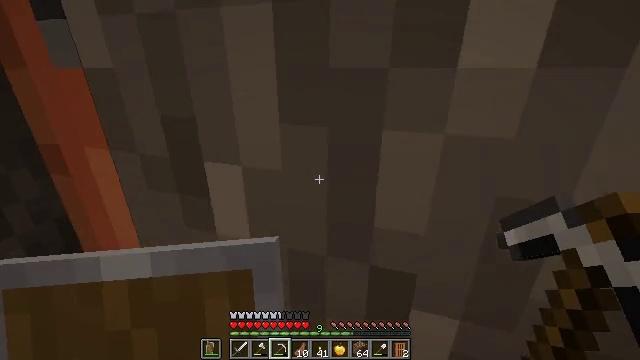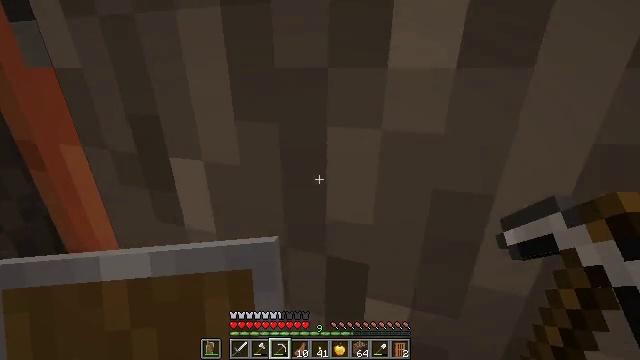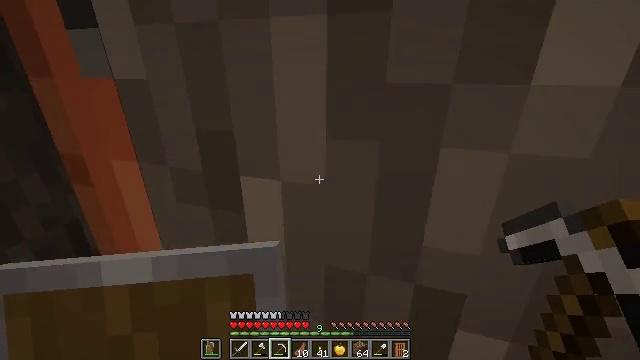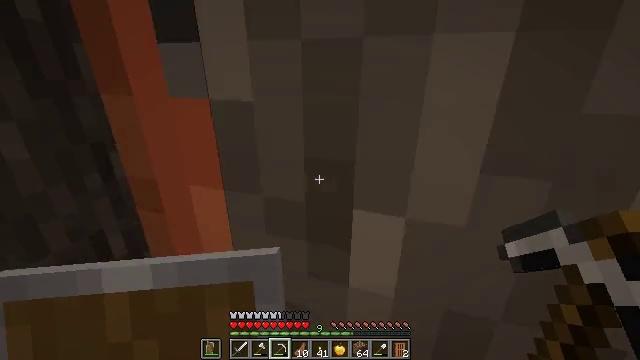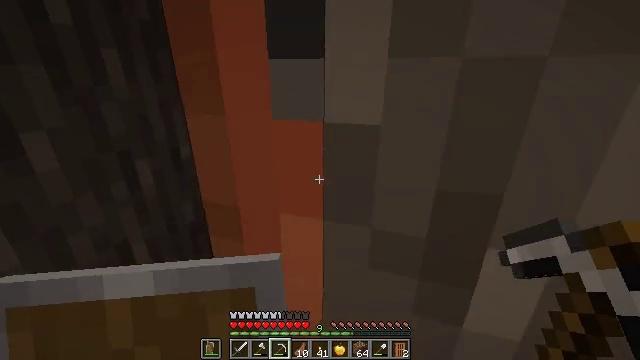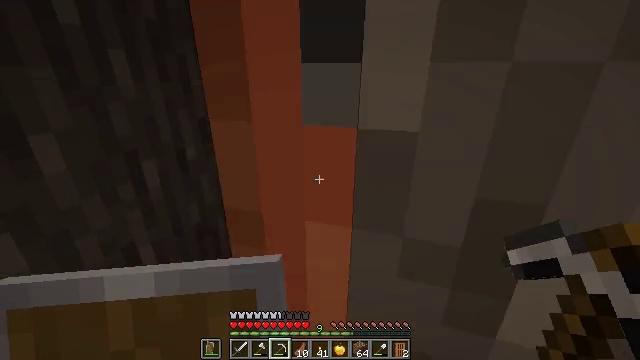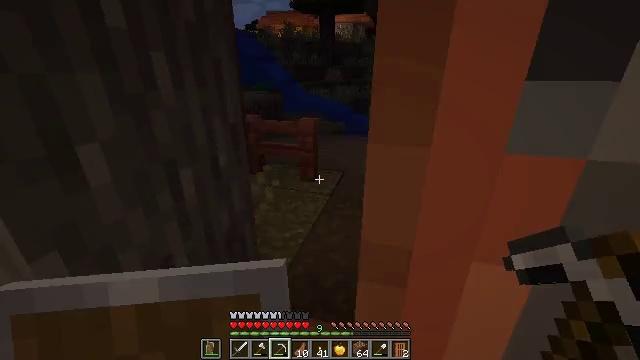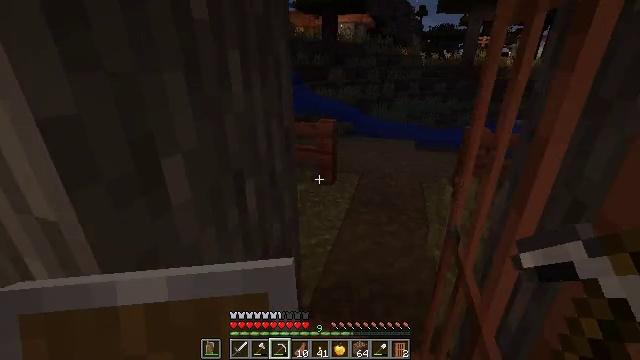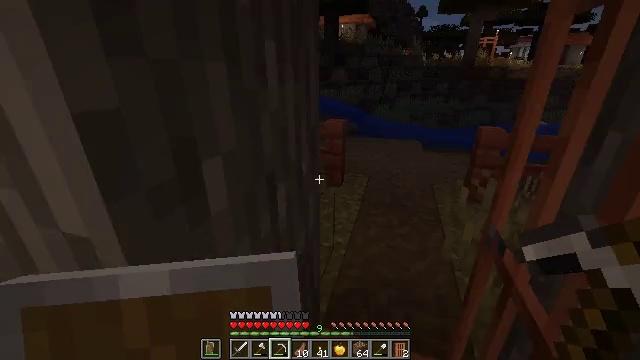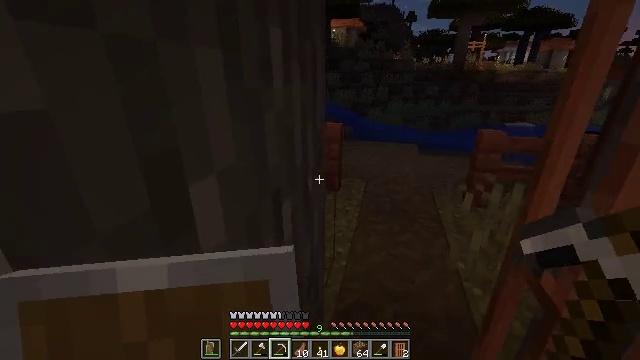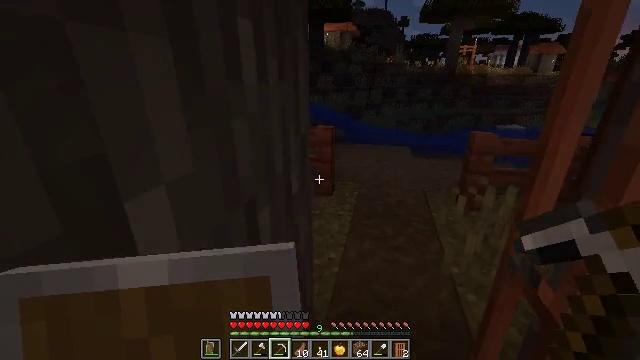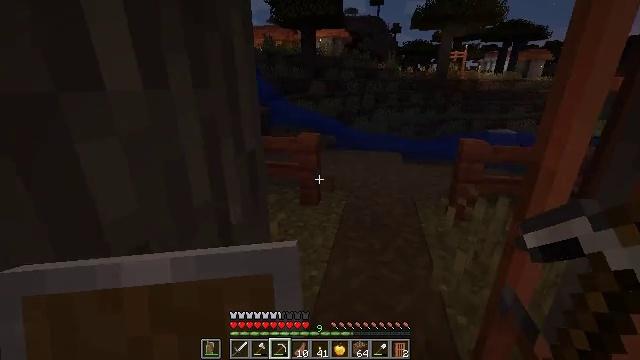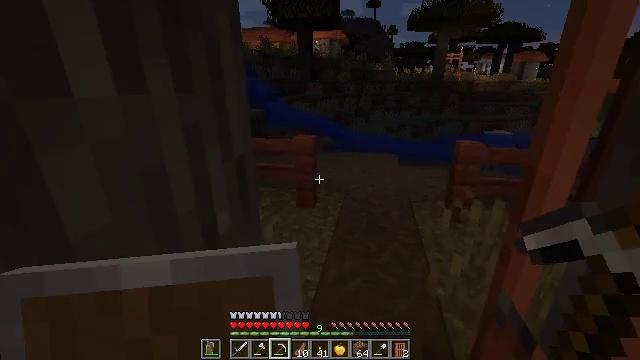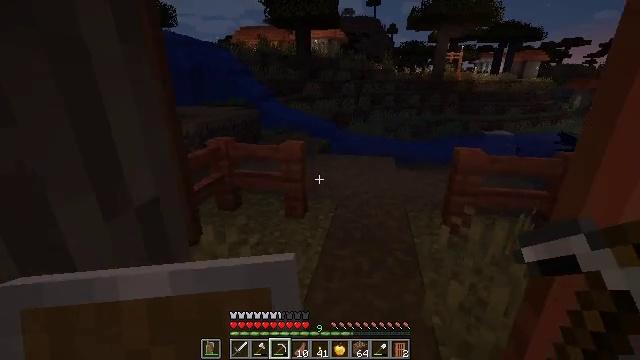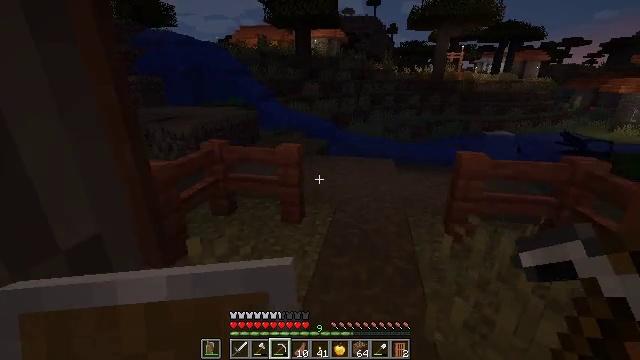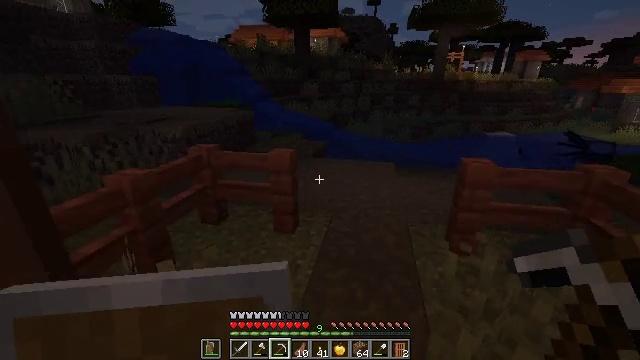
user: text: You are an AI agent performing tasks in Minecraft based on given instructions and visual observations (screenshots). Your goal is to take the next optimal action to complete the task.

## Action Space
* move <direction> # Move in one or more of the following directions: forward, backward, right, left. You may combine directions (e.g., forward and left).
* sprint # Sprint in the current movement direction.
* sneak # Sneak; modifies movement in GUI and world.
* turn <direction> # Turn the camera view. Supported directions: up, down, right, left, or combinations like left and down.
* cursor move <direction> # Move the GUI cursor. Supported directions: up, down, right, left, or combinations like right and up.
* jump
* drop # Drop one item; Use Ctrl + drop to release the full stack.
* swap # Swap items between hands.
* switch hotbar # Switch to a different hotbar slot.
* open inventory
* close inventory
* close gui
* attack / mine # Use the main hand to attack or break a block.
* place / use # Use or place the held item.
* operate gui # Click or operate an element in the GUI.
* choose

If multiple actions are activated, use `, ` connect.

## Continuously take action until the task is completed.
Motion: motion action
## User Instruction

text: Attack the orange bed to pick it up.
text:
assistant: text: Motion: move forward and move left
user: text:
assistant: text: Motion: move forward and move left
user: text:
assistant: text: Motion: move forward and move left
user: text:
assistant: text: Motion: move forward and move left
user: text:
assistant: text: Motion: move forward and move left
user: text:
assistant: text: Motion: move forward and move left
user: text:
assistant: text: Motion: move forward and move left
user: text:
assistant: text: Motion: move forward and move left
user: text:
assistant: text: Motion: move forward and move left, turn right
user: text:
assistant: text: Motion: move forward and move right, turn right
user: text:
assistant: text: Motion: move forward and move right, turn right and up
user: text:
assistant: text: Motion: move forward and move right
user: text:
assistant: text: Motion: move forward and move right
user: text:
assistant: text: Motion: move forward and move right
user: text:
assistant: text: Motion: move forward and move right
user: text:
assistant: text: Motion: move forward and move right
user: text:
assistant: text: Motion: move forward
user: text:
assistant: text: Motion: move forward, sprint
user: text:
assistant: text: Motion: move forward, sprint
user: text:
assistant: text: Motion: move forward, sprint
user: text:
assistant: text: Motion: move forward
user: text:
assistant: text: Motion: move forward
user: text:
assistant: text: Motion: move forward
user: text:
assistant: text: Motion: move forward
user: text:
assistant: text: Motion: move forward and move right
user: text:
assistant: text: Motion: move forward and move right
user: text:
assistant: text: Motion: move forward and move right, turn left and up
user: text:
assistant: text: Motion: move forward and move right, turn left and up
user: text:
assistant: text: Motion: move forward and move right, turn left and up
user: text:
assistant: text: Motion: move forward and move right, turn left and up